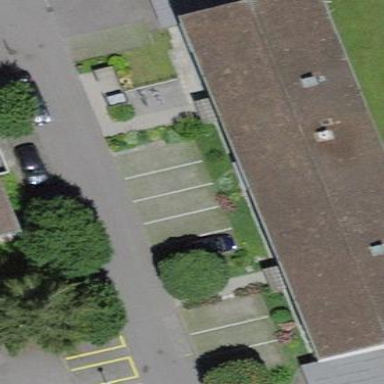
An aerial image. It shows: Image showing building with apartments.